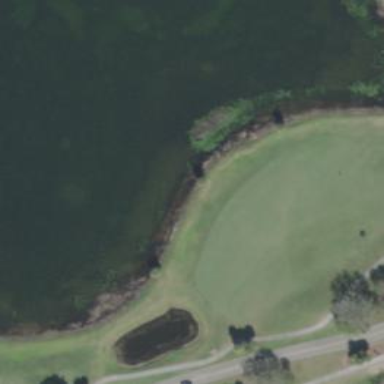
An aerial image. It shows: Golf fairway surrounded by grass.